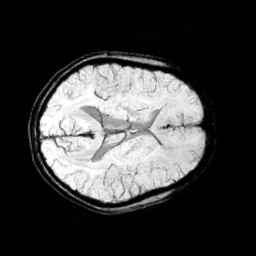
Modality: minIP
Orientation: axial
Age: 14
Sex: female
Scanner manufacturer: siemens
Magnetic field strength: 3 T
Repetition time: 0.027 s
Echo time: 0.02 s